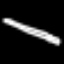
Label: pencil